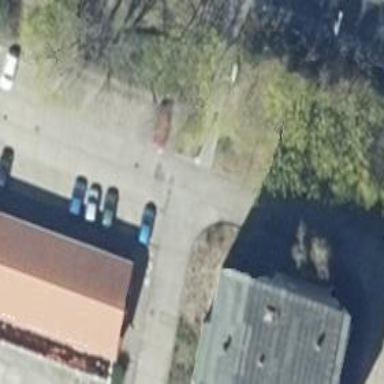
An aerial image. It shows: Road serving as parking aisle.